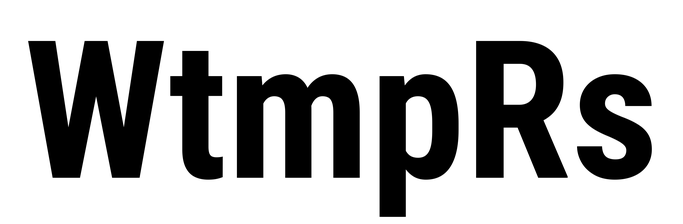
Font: Roboto_Condensed_Bold